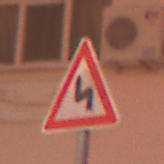
Verkehrszeichen: DoppelkurveZunaechstLinks
Umgebung: Outdoor, Urban
Tageszeit: Night
Wetter: Overcast
Licht: Artificial
Jahreszeit: Winter
Kontrast: MediumContrast